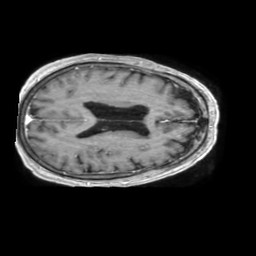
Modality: T1w
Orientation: axial
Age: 75
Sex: female
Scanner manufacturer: philips
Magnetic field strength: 1.5 T
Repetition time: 0.007089 s
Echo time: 0.003208 s